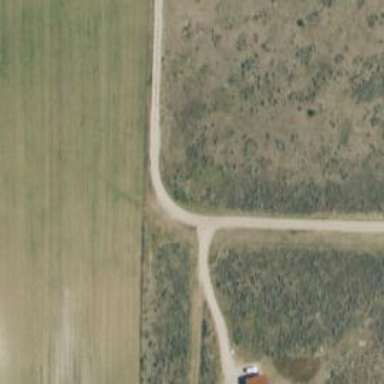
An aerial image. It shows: Unclassified road.